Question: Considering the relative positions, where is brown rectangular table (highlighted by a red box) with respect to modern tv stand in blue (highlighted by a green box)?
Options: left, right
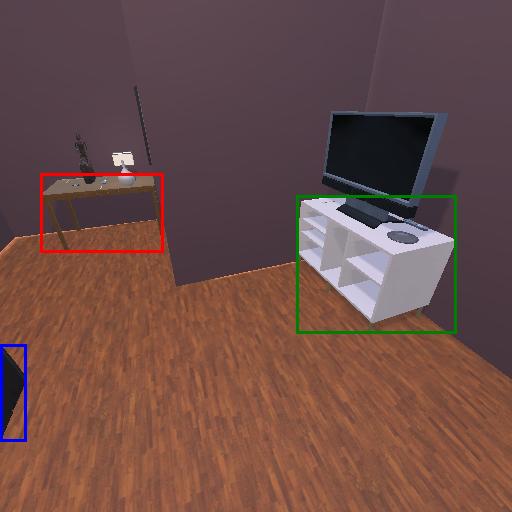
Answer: left